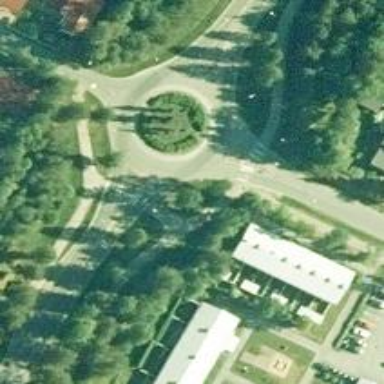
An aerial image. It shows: Marked crossing on the road.